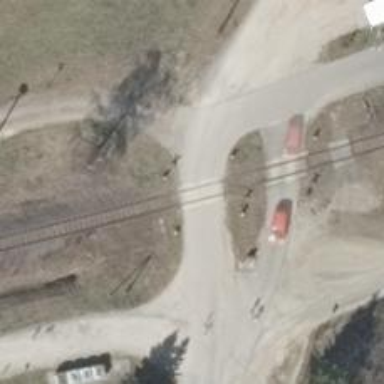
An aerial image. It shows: Level crossing along the railway.